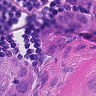
Metastatic tissue present: yes